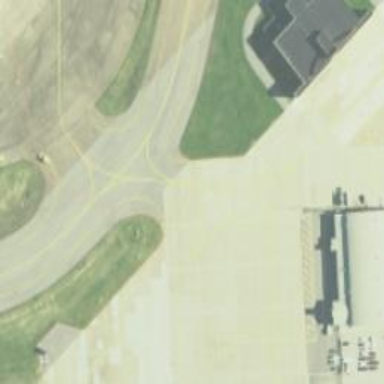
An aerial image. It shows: View of taxiway at the airport.